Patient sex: F
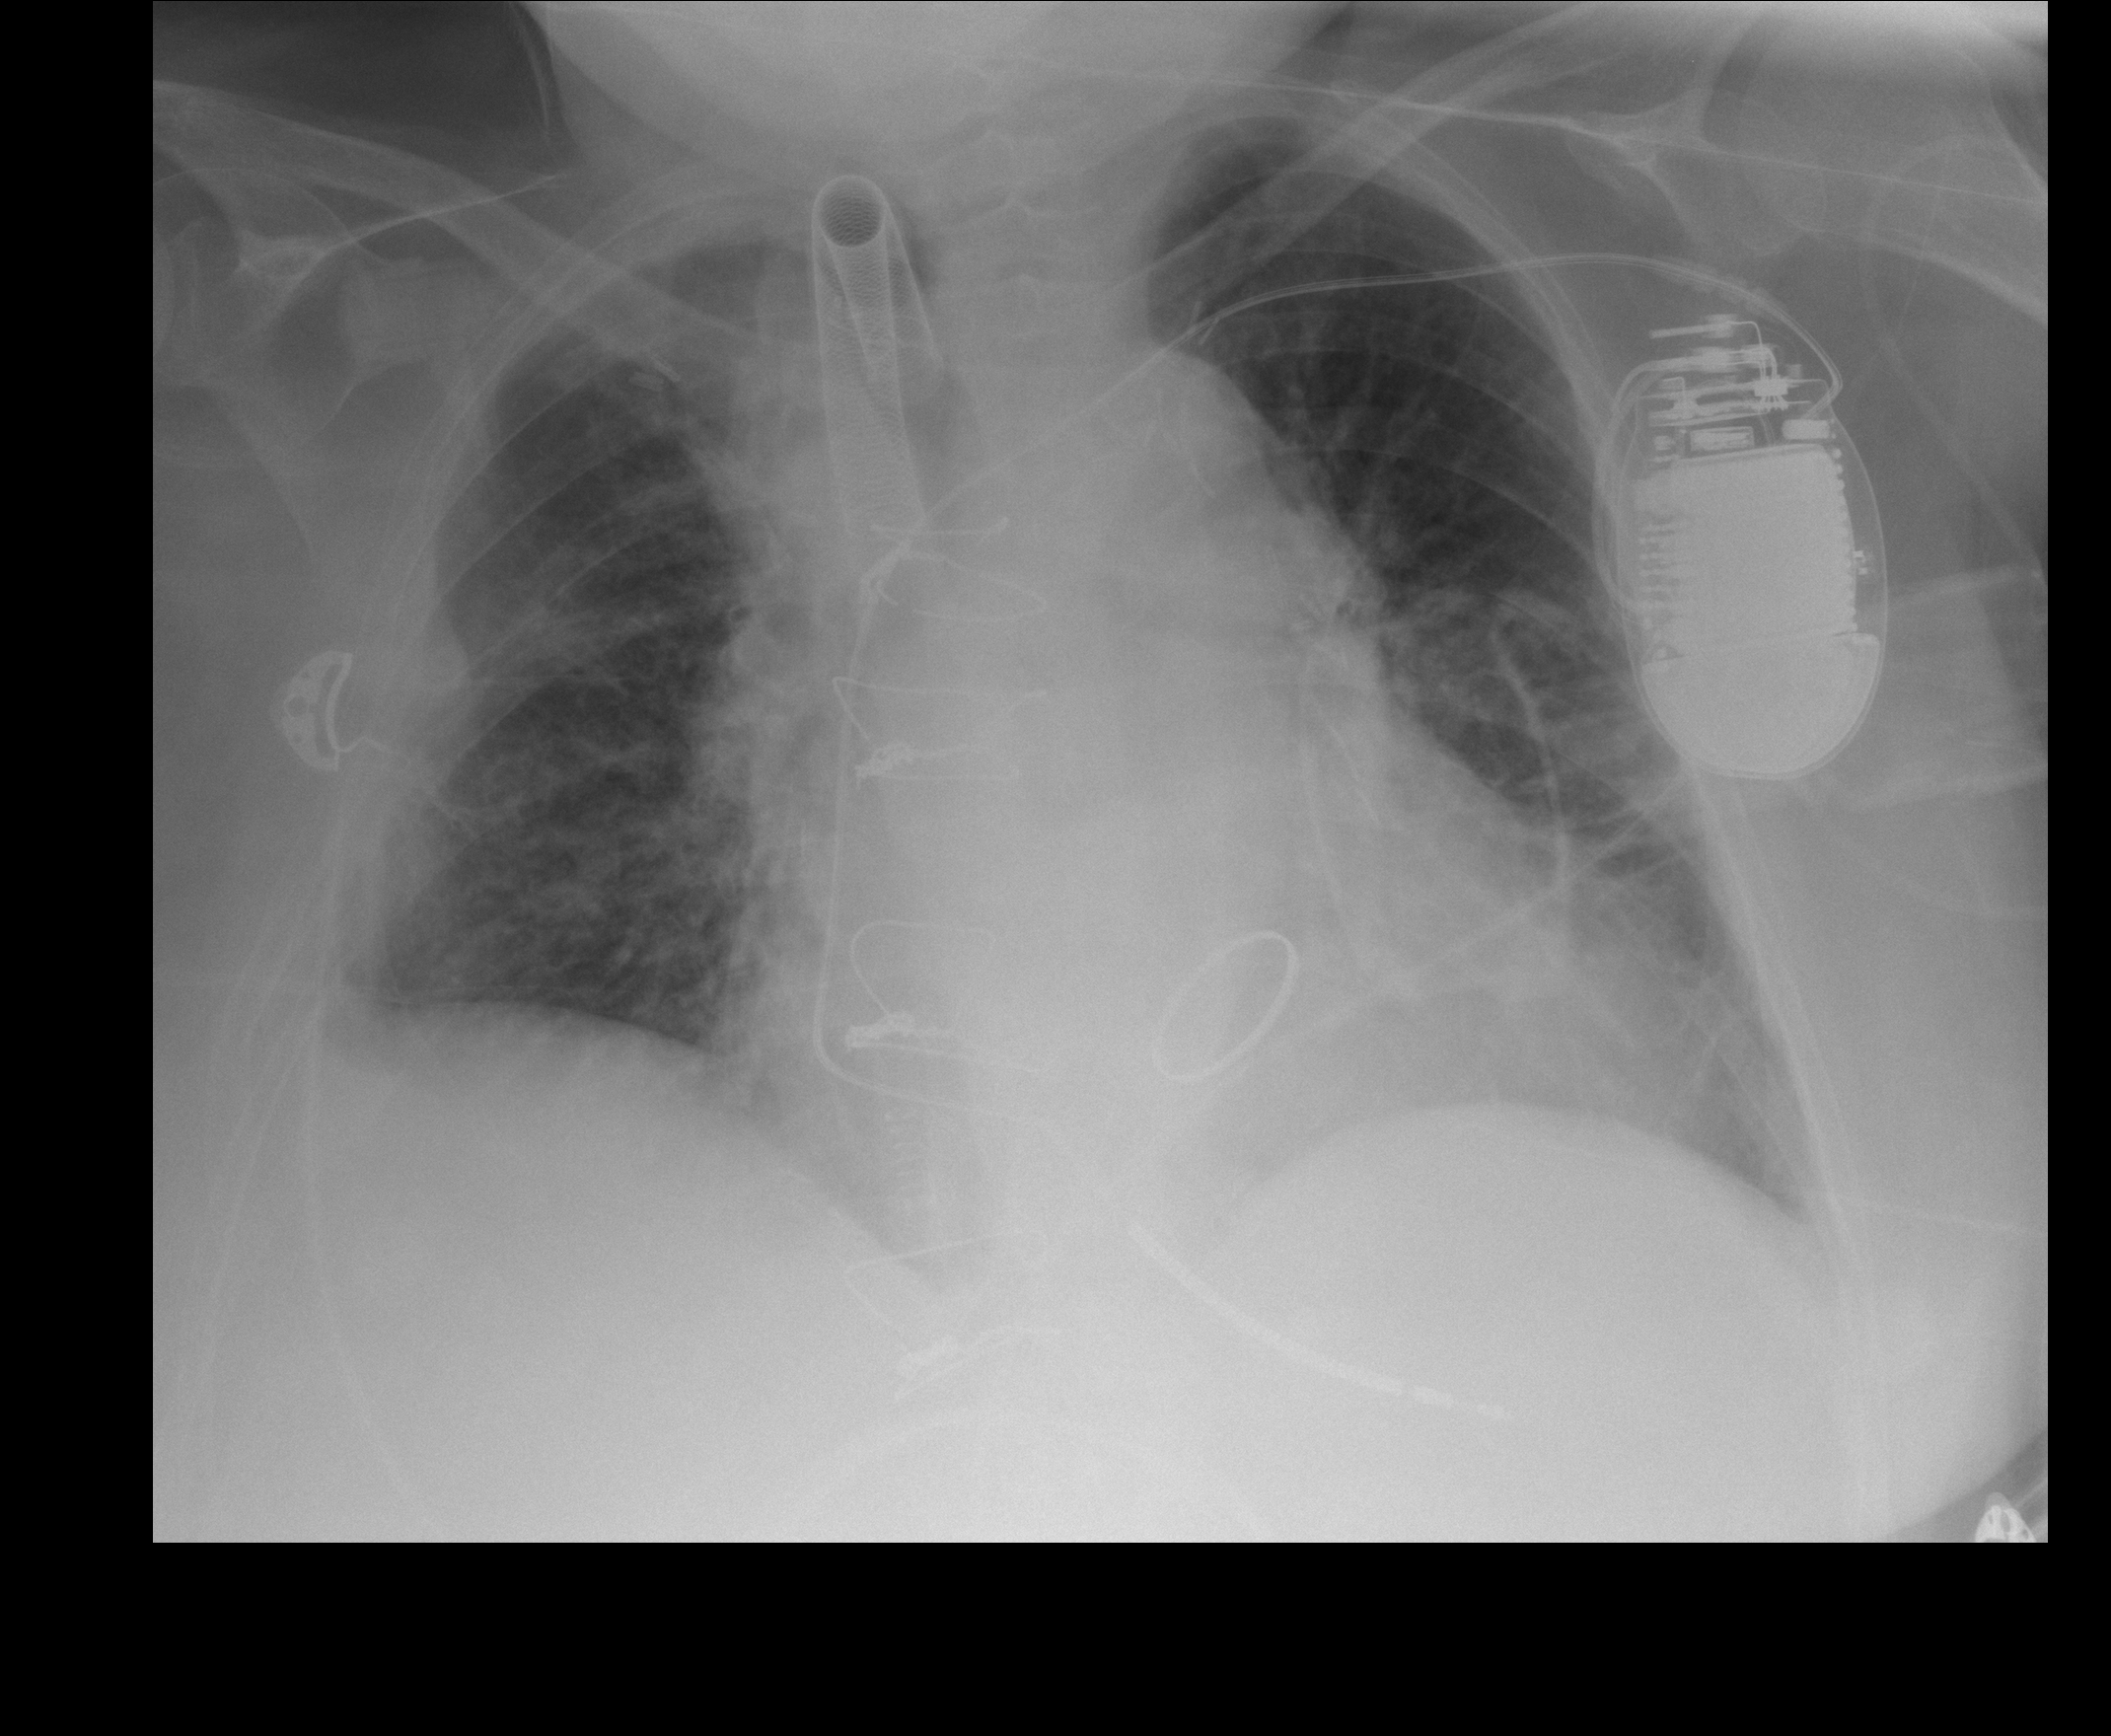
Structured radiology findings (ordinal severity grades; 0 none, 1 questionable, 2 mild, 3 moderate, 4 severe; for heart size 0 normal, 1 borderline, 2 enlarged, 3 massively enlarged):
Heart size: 2
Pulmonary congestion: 2
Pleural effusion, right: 2
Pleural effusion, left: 2
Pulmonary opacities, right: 2
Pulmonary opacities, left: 1
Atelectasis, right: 2
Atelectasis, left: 2